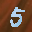
Label: 5